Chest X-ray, PA view. Patient: 26 years old, sex M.
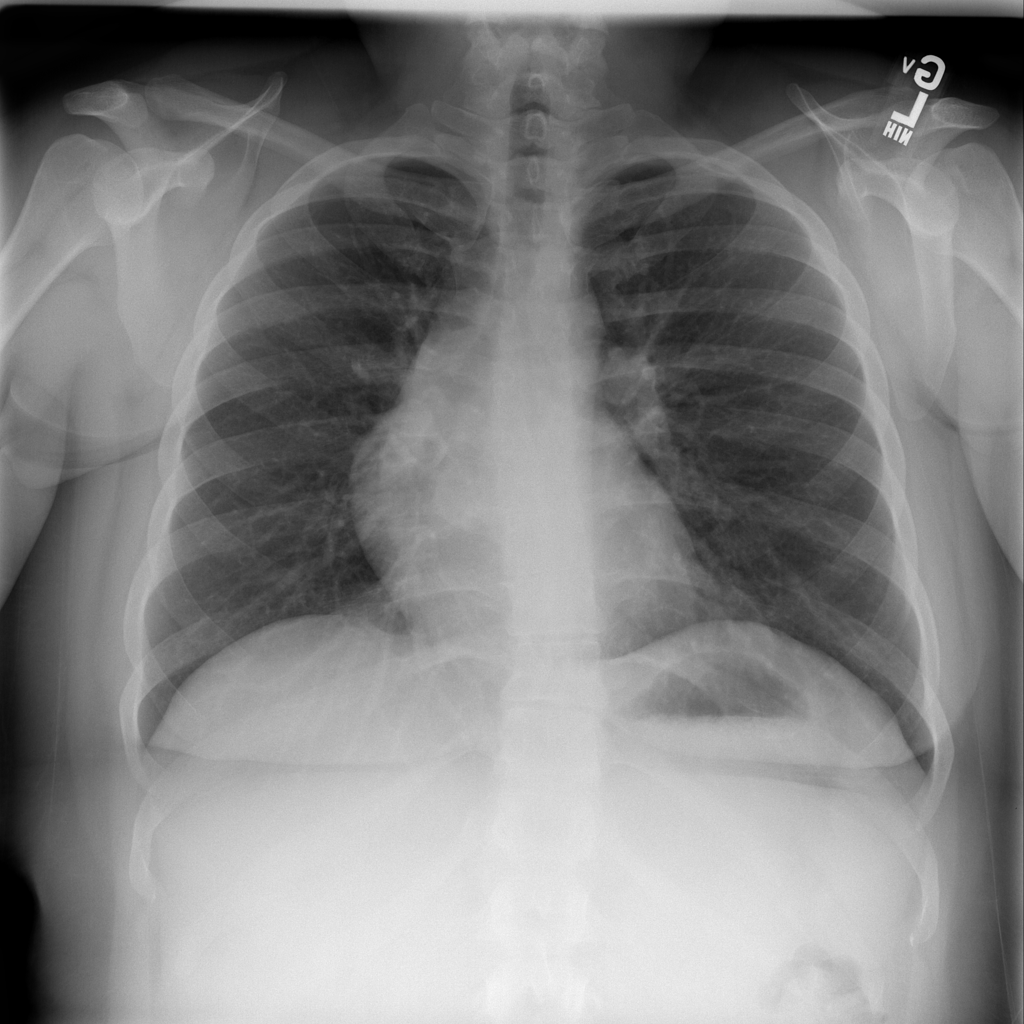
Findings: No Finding